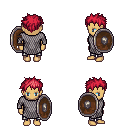
a pixel art fantasy rpg character, female body template, human, tanned skin, chain mail, metal pants, ruby red bedhead hairstyle, shield, four views (front, back, left, right), 2x2 character sprite sheet, small pixel art, hard edges, no anti-aliasing